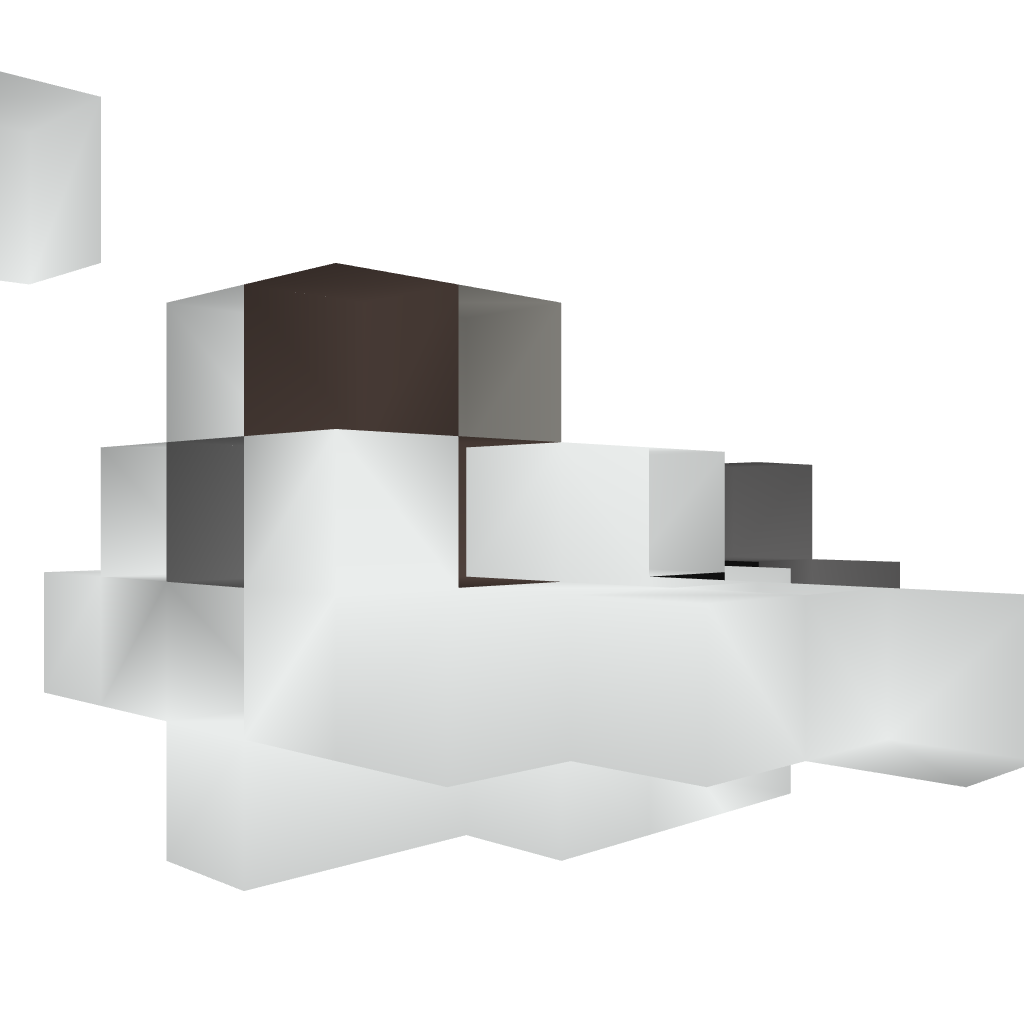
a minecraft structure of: Fighter Kn 121 NF